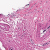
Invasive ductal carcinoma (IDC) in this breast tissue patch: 0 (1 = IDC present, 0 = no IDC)